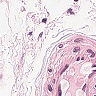
Metastatic tissue present: no